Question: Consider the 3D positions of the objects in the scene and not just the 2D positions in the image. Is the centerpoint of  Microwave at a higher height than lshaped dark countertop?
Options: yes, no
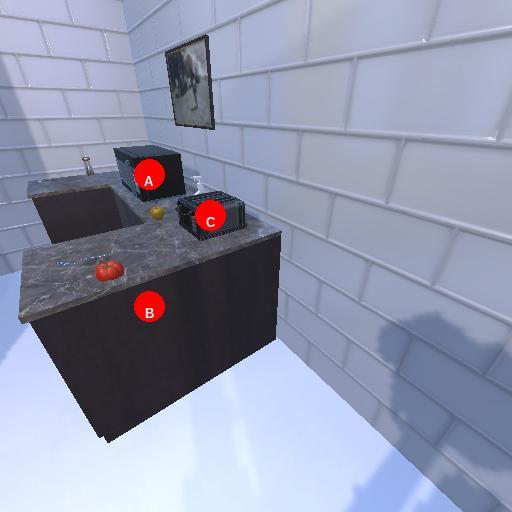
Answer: yes